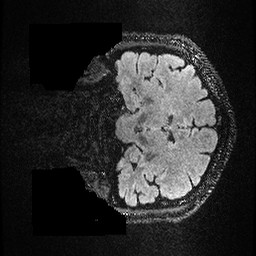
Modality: FLAIR
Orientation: coronal
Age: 29
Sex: male
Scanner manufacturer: ge
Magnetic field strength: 3 T
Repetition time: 4.802 s
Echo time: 0.1164 s